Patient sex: F
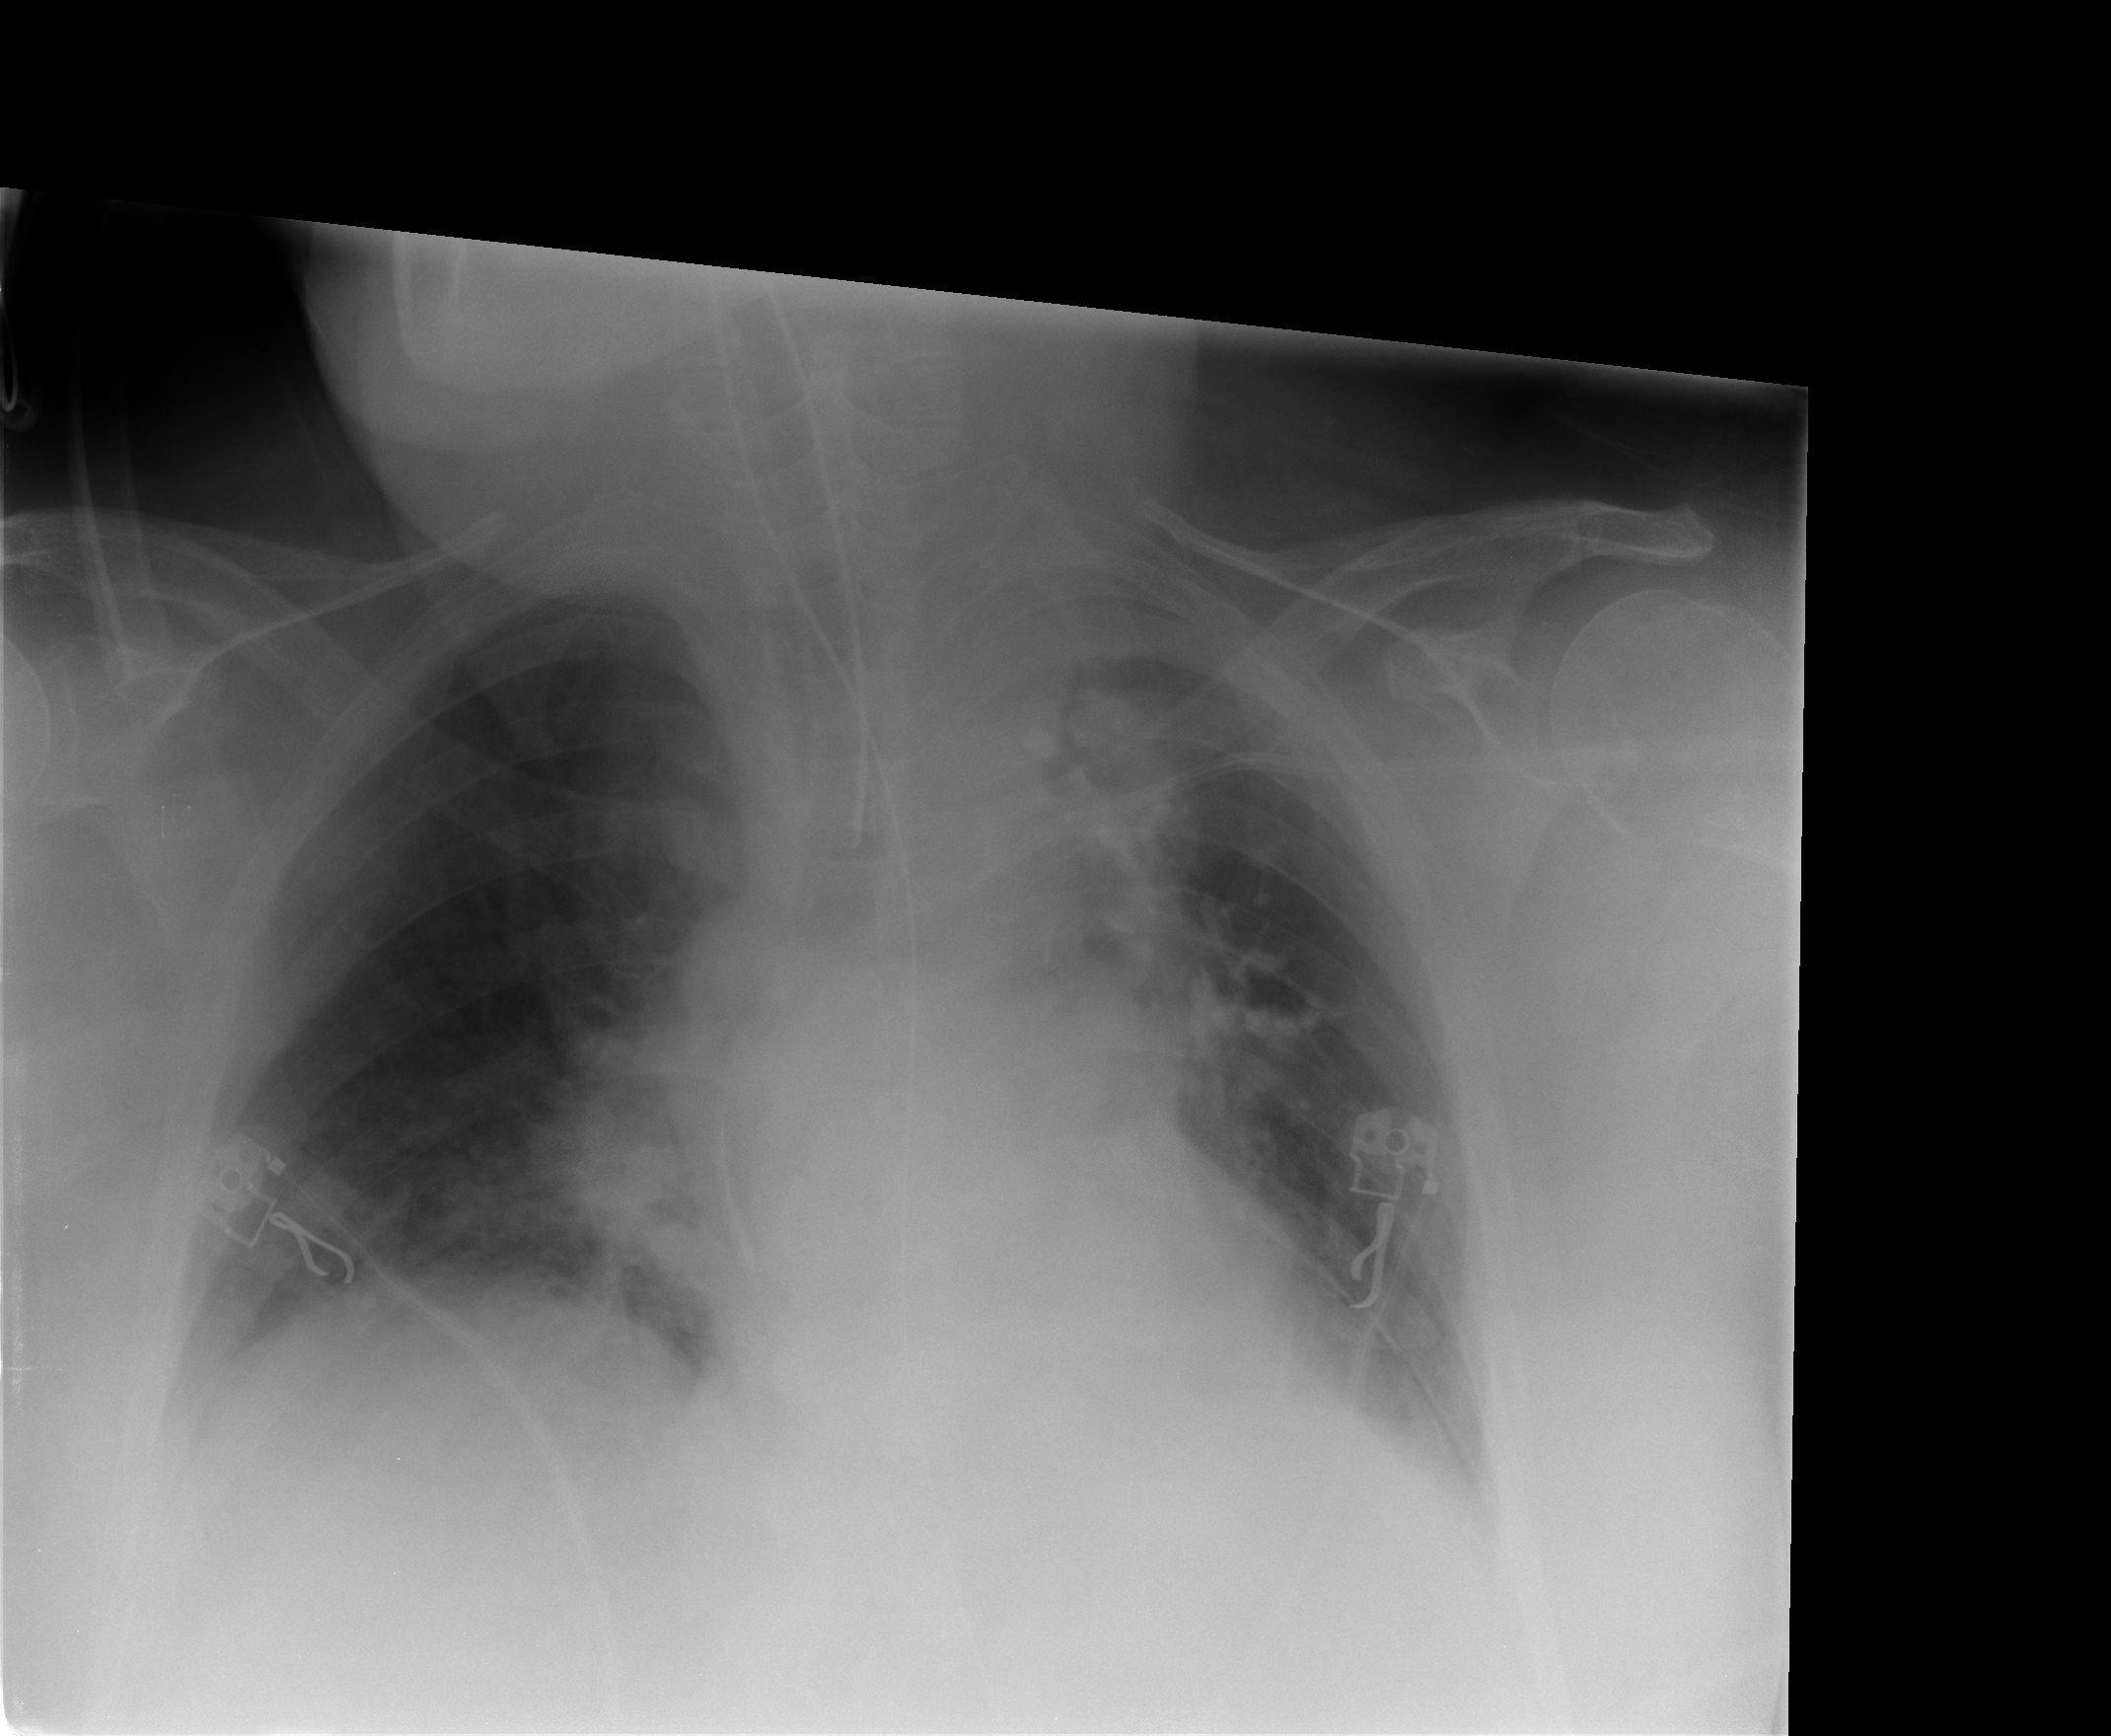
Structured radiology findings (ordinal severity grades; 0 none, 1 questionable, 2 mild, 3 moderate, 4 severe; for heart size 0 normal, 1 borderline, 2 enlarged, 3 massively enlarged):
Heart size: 2
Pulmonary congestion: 2
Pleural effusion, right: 0
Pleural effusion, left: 0
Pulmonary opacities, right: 2
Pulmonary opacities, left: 2
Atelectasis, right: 2
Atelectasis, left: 2